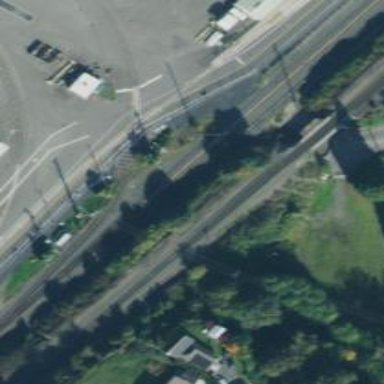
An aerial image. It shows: Railway yard used for servicing trains.